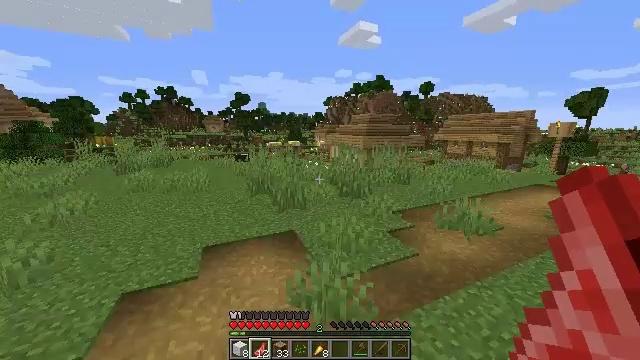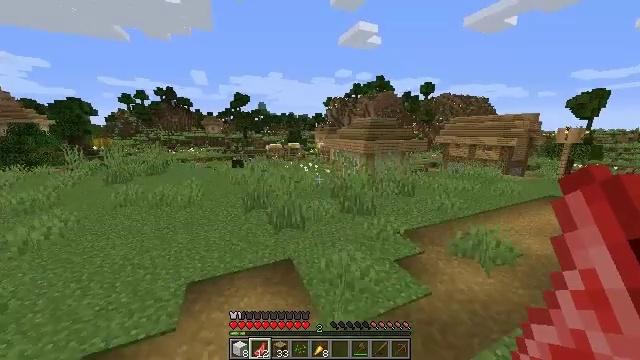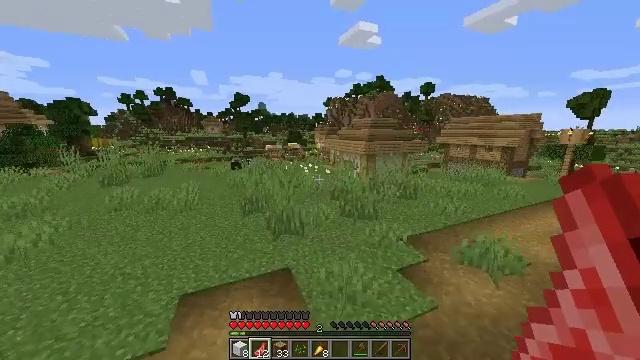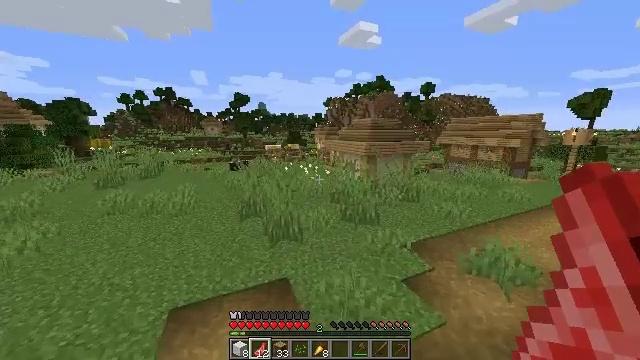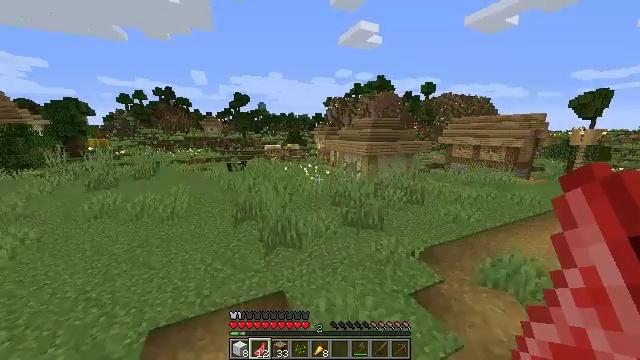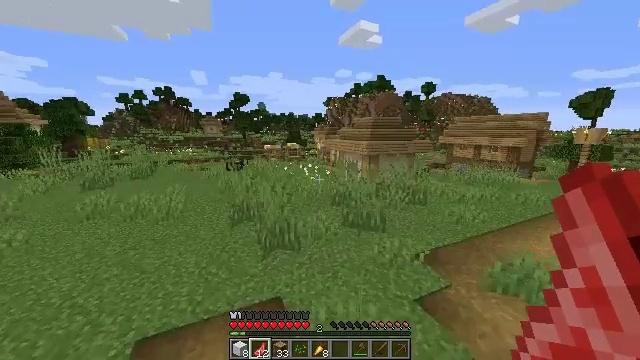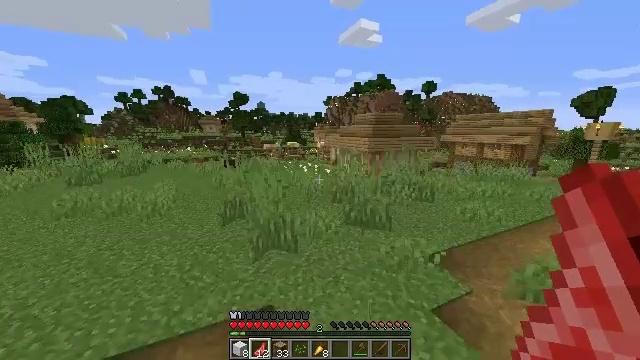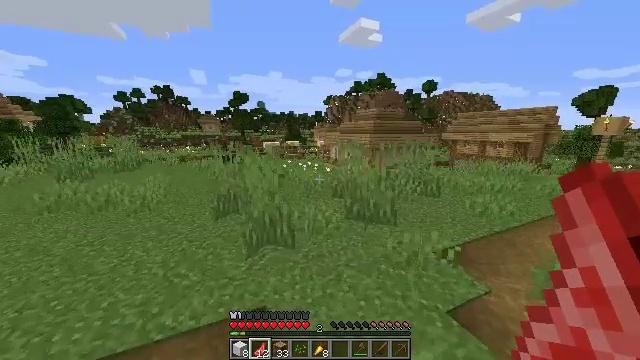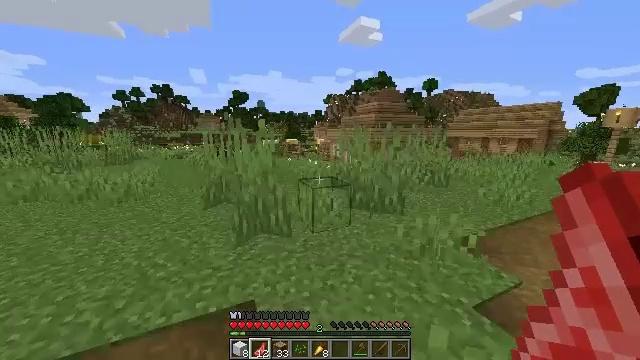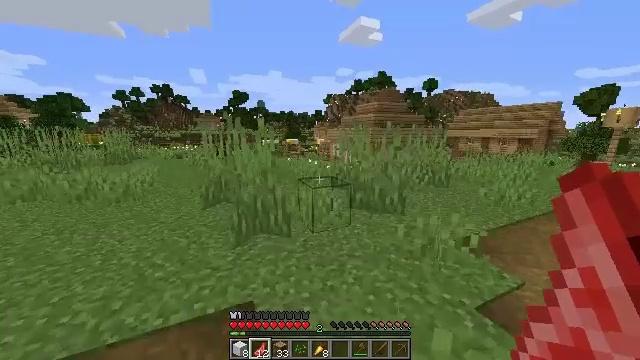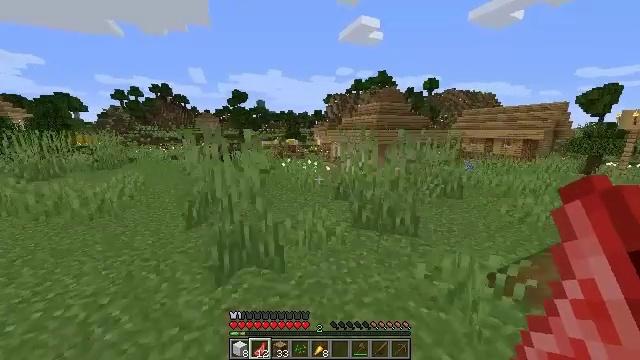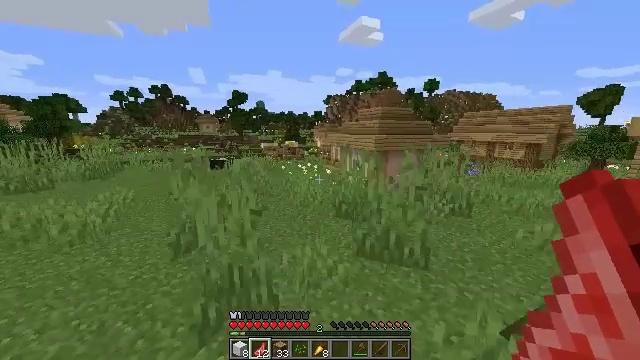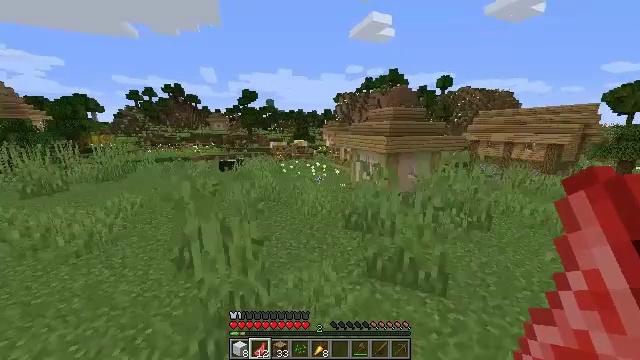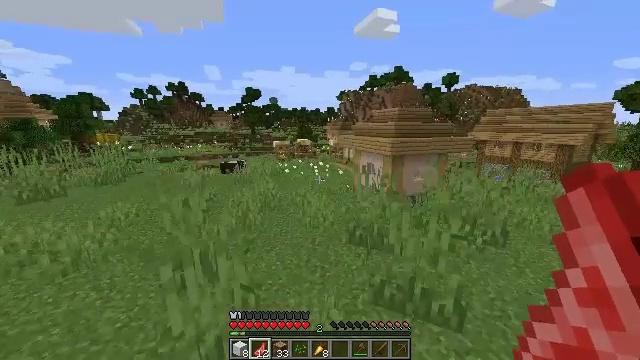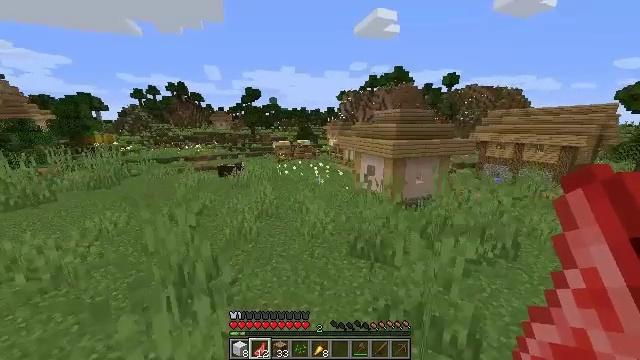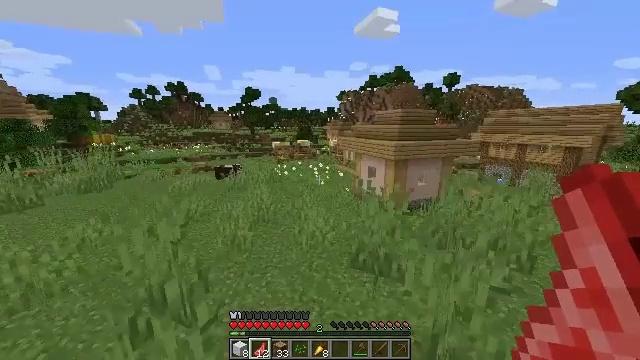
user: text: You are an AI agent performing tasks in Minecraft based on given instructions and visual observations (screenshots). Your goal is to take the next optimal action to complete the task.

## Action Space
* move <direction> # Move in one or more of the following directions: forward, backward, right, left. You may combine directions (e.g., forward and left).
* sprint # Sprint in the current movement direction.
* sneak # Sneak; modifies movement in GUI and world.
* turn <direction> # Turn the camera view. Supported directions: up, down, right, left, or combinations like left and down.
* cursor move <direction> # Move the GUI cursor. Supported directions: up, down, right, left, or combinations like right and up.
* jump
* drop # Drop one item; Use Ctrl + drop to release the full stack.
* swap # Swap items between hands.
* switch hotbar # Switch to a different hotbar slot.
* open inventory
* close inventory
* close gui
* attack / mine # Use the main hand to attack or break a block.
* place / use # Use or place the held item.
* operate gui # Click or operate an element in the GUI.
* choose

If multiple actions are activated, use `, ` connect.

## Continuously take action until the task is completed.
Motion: motion action
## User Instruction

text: Attack the brewing stand to gather it.
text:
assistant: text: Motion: move forward, jump
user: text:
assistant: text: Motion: move forward, jump
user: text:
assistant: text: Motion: move forward, jump
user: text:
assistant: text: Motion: move forward, jump
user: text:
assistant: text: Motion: move forward, jump
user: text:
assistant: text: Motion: move forward, jump
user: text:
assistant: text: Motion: move forward, jump
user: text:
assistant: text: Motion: move forward, jump
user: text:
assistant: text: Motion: move forward, jump
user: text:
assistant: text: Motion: move forward, jump
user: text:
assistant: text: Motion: move forward, jump
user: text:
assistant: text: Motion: move forward, turn left, jump
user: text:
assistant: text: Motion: move forward, jump
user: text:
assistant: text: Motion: move forward, jump
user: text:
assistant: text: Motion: move forward, jump
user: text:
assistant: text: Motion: move forward, jump
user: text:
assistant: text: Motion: move forward, jump
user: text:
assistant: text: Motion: move forward, jump
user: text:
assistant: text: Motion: move forward, jump
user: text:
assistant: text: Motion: move forward, jump
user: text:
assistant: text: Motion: move forward, jump
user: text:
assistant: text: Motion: move forward, jump
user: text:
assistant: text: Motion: move forward, jump
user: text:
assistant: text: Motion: move forward, jump
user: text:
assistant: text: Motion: move forward, jump
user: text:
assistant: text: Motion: move forward, jump
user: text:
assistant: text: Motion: move forward, jump
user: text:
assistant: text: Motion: move forward, jump
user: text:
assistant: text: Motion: move forward, jump
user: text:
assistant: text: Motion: move forward, jump